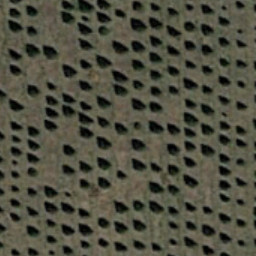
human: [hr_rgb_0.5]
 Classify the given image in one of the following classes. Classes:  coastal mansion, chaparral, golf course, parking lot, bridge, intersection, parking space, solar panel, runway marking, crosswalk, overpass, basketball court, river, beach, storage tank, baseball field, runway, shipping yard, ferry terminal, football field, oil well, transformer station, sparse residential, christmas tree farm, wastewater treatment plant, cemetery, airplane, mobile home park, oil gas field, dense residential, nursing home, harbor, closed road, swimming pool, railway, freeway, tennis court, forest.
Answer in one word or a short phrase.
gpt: christmas tree farm